Question: Please help me to align three divs inside table cell as follows:

Two small divs absolutely positioned at top right and bottom left corners of the table cell.
One div should be vertically and horizontally centered inside table cell.
Depending on cell height small divs should be able to overlaps centered div.
I was managed to align central div. But i've no idea how to implement small divs.
'''
<div style=" #position: absolute; #top: 50%; display: table-cell; vertical-align: middle; text-align: center; width:inherit; height:inherit;">
<div style=" #position: relative; #top: -50%; margin-left: auto; margin-right: auto; background-color: green ">
first line<br>
second line
</div>
</div>
'''
Here what i have for the moment:
<URL>
Thanks
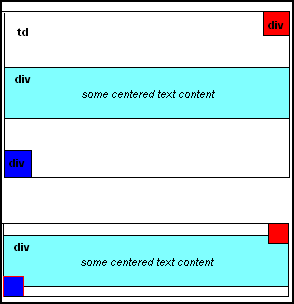
Answer: I cleaned up your code a bit. See <URL> for a demo.
Here is what the middle table cell looks like now:
'''
<table>
<tr>
<td>
</td>
<td>
<div class="containingBlock">
<span class="topSpan">TopSpan</span>
<div class="centerCell">text</div>
<span class="bottomSpan">2</span>
</div>
</td>
<td></td>
</tr>
</table>
'''
And your CSS:
'''
td {
border: 1px solid;
width: 200px;
height: 75px;
}
div, span {
border: 1px solid black;
}
.containingBlock {
display: table;
height: 100%;
position: relative;
vertical-align: middle;
width: 100%;
}
.centerCell {
display: table-cell;
vertical-align: middle;
width: 100%;
}
.topSpan {
position: absolute;
top: 0;
}
.bottomSpan {
bottom: 0;
right: 0;
position: absolute;
right: 0
}
'''
What is going on here is that you have a relative containing block, which provides a backdrop for the absolutely-positioned spans. The div occupies the entire cell, but its contents are centred giving you the same effect.